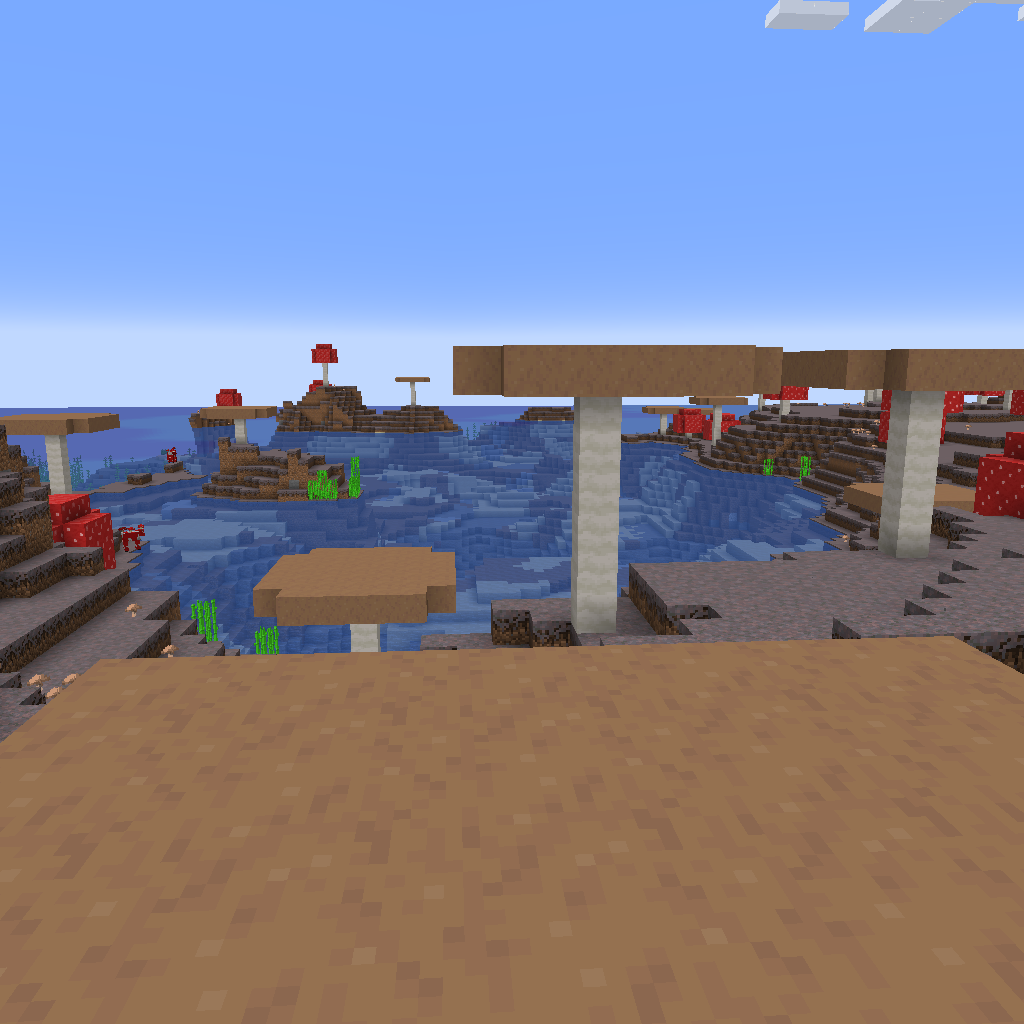
mushroom trees in front of ocean